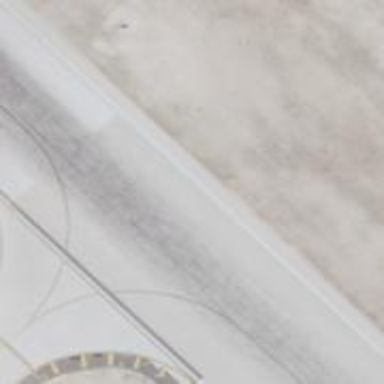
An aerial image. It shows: View of taxiway at the airport.